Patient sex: M
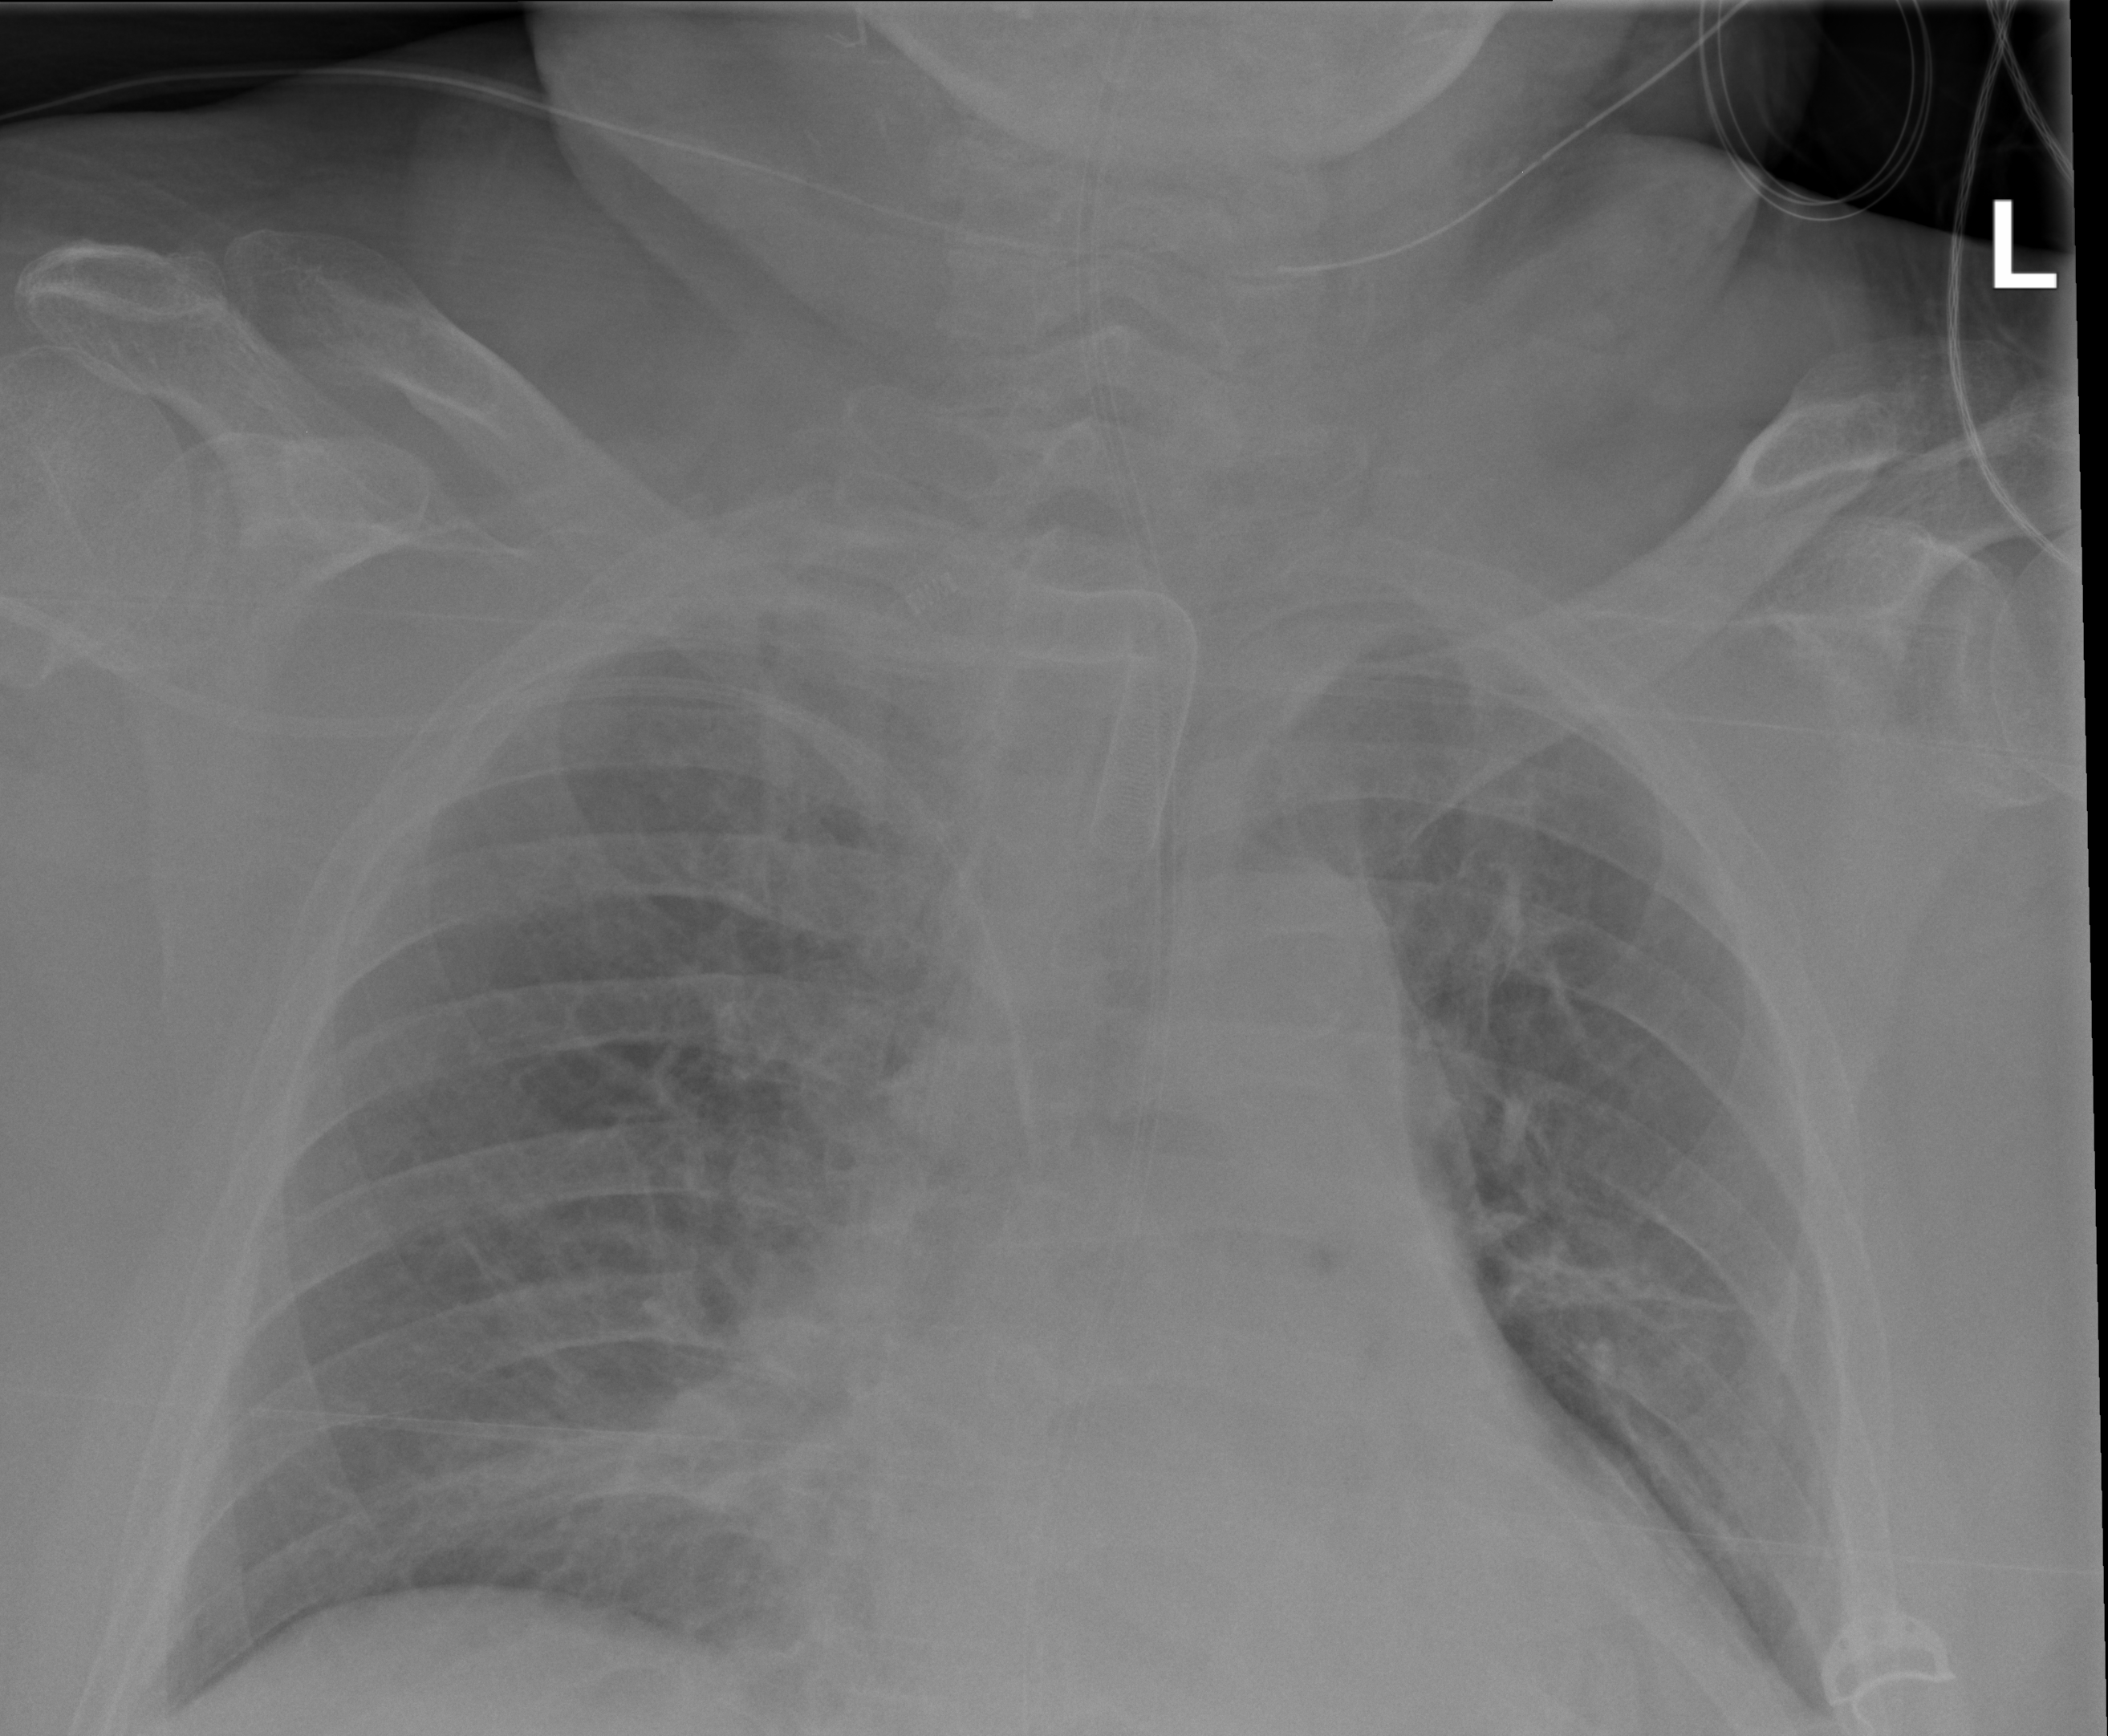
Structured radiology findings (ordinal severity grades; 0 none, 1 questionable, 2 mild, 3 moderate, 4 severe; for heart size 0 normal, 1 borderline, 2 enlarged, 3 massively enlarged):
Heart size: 1
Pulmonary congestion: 2
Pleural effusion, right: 0
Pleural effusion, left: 0
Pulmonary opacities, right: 0
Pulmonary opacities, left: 0
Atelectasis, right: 0
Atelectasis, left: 2